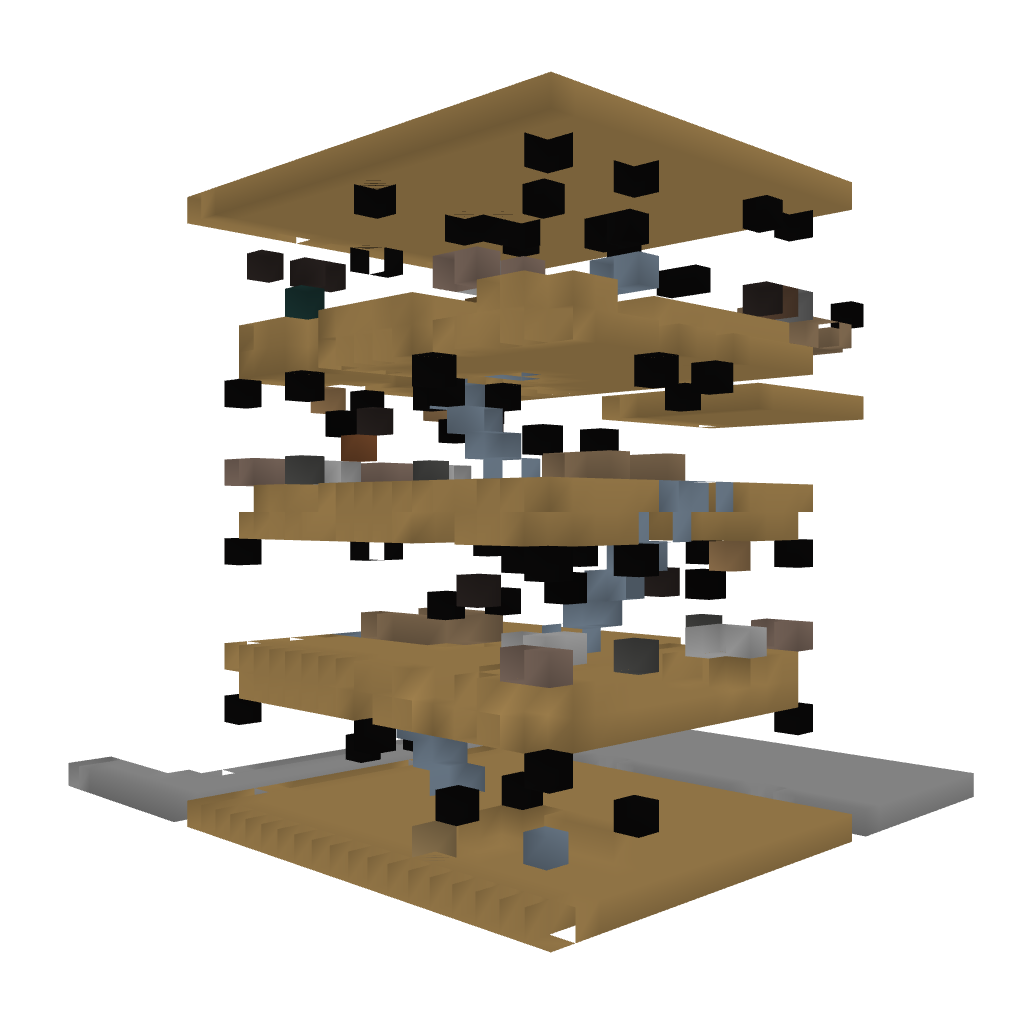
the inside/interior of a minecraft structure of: the-luxus-home